高二 · 度量几何学
7. 甲船在 $A$ 处观察乙船, 乙船在它的北偏东 $60^{\circ}$ 的方向, 两船相距 $a$ 海里, 乙船正向北行驶，若甲船是乙船速度的 $\sqrt{3}$ 倍，则甲船应取方向 \$ \qquad \$才能追上乙船；追上时甲船行驶了海里.
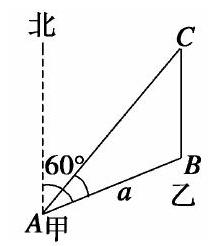
答案: 北偏东 $30^{\circ} \sqrt{3} a$
解析: 如图所示，设到 $C$ 点甲船追上乙船，

乙到 $C$ 地用的时间为 $t$, 乙船速度为 $v$ ，

则 $B C=t v, A C=\sqrt{3} t v, B=120^{\circ}$,

由正弦定理知 $\frac{B C}{\sin \angle C A B}=\frac{A C}{\sin B}$,

$\therefore \frac{1}{\sin \angle C A B}=\frac{\sqrt{3}}{\sin 120^{\circ}}$,

$\therefore \sin \angle C A B=\frac{1}{2}, \therefore \angle C A B=30^{\circ}, \therefore \angle A C B=30^{\circ}$,

$\therefore B C=A B=a$,

$\therefore A C^{2}=A B^{2}+B C^{2}-2 A B \cdot B C \cos 120^{\circ}$

$=a^{2}+a^{2}-2 a^{2} \cdot\left(-\frac{1}{2}\right)=3 a^{2}, \quad \therefore A C=\sqrt{3} a$.